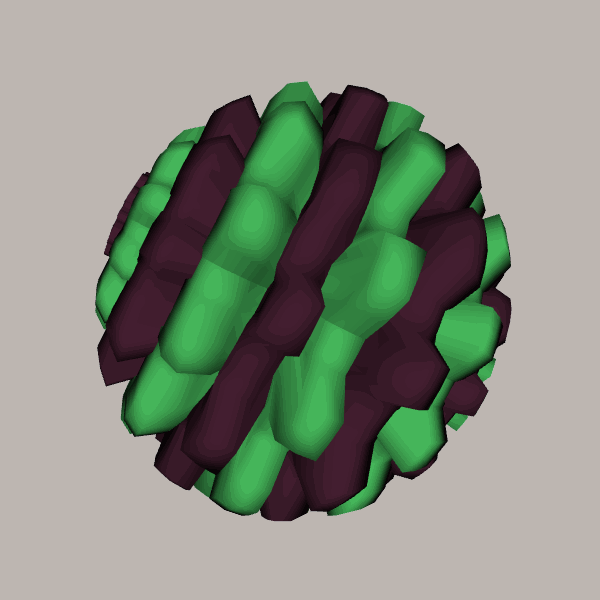
Background: light